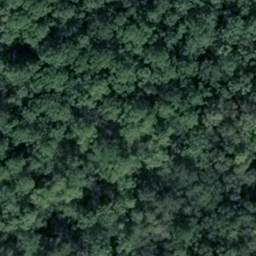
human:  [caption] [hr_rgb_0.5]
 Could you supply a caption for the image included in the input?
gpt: This is a dense forest with dark green plants .

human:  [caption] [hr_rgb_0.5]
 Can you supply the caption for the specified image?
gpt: A dense forest with lots of green plants .

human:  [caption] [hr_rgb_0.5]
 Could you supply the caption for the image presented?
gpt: There is a dense forest with some plants in the shadow .

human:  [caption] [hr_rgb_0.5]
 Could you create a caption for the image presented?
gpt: This is a forest with lots of green plants in the shadow .

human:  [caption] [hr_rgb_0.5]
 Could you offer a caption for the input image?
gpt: A dense forest with dark green plants .